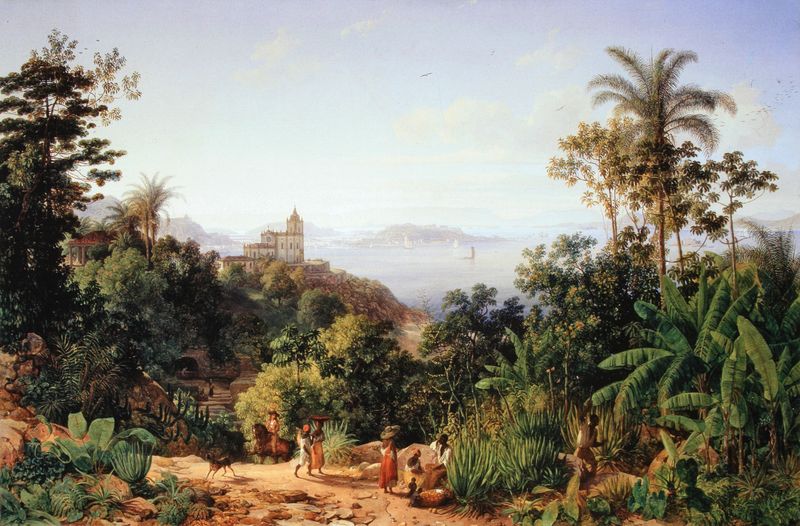
Titel: Ansicht von Rio de Janeiro
Künstler: Thomas Ender
Standort: Wien
Institution: Gemäldegalerie der Akademie der Bildenden Künste
Schlagwörter: baum, berg, blau, blätter, felsen, gemälde, himmel, kopf, laub, mann, meer, schatten, wasser, weiß, wolken, bäume, frauen, gelb, grün, himmerl, landschaft, menschen, ocker, see, ufer, braun, frau, hell, hut, hüte, kleid, laterne, licht, männer, orange, schwarz, ausblick, gras, haus, hund, park, rot, schloss, tier, tiere, weg, malerei, meschen, architektur, barock, mensch, stein, steine, öl, ast, erde, ferne, horizont, häuser, hügel, natur, stamm, vögel, kirche, sonne, sträucher, boden, insel, land, gewänder, pflanze, pflanzen, wald, anhöhe, boote, pferd, reiter, turm, küste, schiff, schiffe, segel, italien, man, süden, segelschiff, abhang, arbeiten, körbe, last, warm, afrika, gebirge, gipfel, dunst, nebel, tag, landschaftsmalerei, steil, rast, amerika, arbeiter, figuren, möwen, staffage, treppe, wild, korb, farn, palme, stufen, exotik, exotisch, grun, bucht, ozean, paradies, neger, schwarze, burg, kloster, orient, fern, idyll, abgrund, staub, flora, sonnig, landzunge, villa, landschaftsbild, dukel, anwesen, wanderer, urwald, plantage, kakteen, kaktus, palmen, verblauung, mediterran, phantasie, pagode, sklaven, golf, staffagefiguren, post, ware, karibik, farne, südlich, wasserr, dschungel, kolonial, hugel, menschen figuren, antur, tropen, bananen, einheimische, farnen, ausland, brasilien, kolonialisierung, sklaventreiber, lsten, zuckerrohr, südamerika landschaft, menschen#, landschaftsbidld, sukulenten, kenia